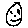
Label: smiley face